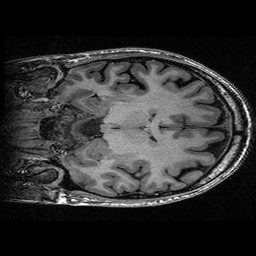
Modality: T1w
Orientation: coronal
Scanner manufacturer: ge
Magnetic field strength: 3 T
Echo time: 0.00318 s